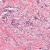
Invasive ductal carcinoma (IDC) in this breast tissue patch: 1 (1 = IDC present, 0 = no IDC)